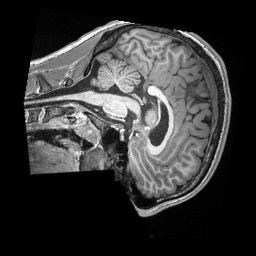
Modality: T1w
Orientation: sagittal
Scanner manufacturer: siemens
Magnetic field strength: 3 T
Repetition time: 2.3 s
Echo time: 0.00308 s